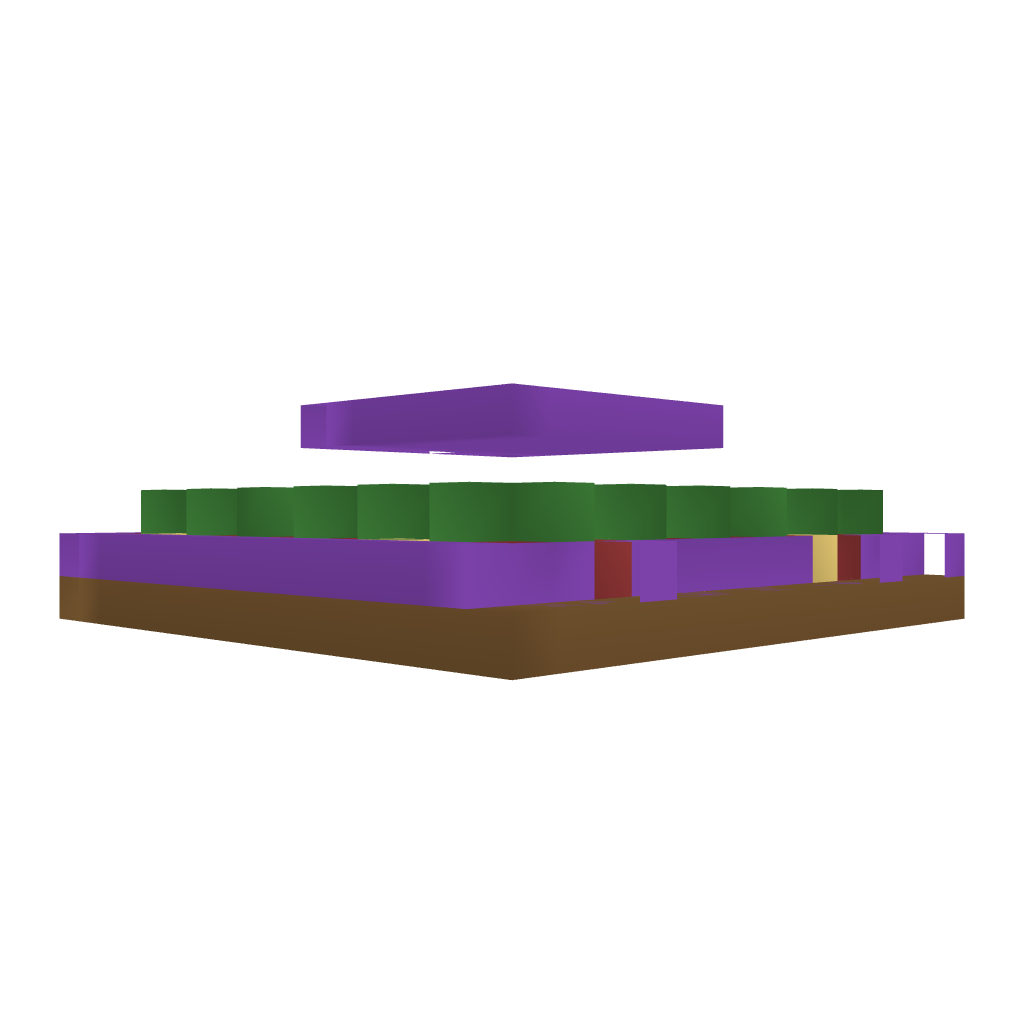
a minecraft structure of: Trap for zombies bad low quality